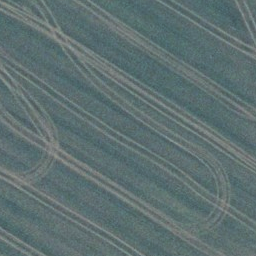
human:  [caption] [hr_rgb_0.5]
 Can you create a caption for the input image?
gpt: It is a piece of cropland .

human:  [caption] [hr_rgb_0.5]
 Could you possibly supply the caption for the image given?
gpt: It is a piece of farmland .

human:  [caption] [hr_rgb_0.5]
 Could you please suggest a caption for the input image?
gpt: There is a piece of farmland .

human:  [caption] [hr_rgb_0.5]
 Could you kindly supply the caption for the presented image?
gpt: There is a piece of cropland .

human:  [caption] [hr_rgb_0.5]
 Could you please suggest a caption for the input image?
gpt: Here is a piece of farmland .